Question: I have a PHP page displaying the results of a MySQL query.
The User can change the quantity Intended input and by clicking on 'Get Total' Button, user can see the result of 'Item Rate * Qty Intended'. So, that 'total' can be used for creating a voucher for the user.
Can anybody guide me on how to add this functionality to my existing page.

My code currently is shown below:
'''
<?php
include 'functions.php'; //for connection
?>
<table>
<tr>
<th>Select</font></th>
<th>Item Desc</th>
<th>Item Specification</th>
<th>Item Rate</th>
<th>Qty Intented</th>
</tr>
<?php
$sql1 = mysql_query("SELECT * from item
where item ='stationeries'")
while ($row = mysql_fetch_array($sql1, MYSQL_ASSOC)) {
?>
<tr>
<td><input type="checkbox" name="sel" /></td>
<td><?php echo $row['item']; ?></td>
<td><?php echo $row['specification']; ?></td>
<td><?php echo $row['rate']; ?></td>
<td><input type="text" name="qty" class="toAdd" id="qty" value="0.0" /></td>
</tr>
<?php
}
?>
</table><br />
<input type="button" value="Get Total" />
<input type="text" id="total" />
'''
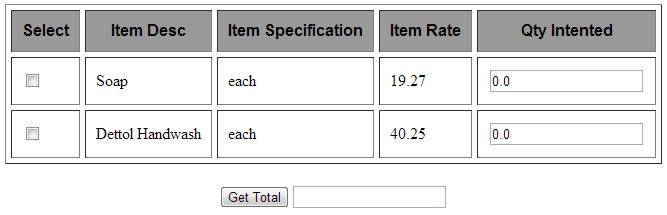
Answer: Give your table and "Get Total" button an ID:
'''
<table id="cart">
<input id="calculateTotal" type="button" value="Get Total" />
'''
Put this script in the '<head>' of your page:
'''
$(function() {
$('#calculateTotal').click(function() {
var total = 0;
$('#cart tr:gt(0)').each(function() {
total +=
parseFloat($(this).find('td:eq(3)').text()) *
parseFloat($(this).find('input:last').val());
});
// display total in textbox
$('#total').val(total);
});
});
'''
If you want to restrict users to entering whole numbers only (you can't buy a fraction of soap, for example), add this to your jQuery ready function '$(function() {':
'''
$('#cart').on('keyup', '.toAdd', function() {
$(this).val( $(this).val().replace(/[^0-9]/, '') );
});
'''
To format your cart total to two decimal places:
'''
total = parseInt(total * 100) / 100;
'''
Demo: <URL>